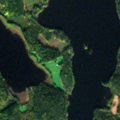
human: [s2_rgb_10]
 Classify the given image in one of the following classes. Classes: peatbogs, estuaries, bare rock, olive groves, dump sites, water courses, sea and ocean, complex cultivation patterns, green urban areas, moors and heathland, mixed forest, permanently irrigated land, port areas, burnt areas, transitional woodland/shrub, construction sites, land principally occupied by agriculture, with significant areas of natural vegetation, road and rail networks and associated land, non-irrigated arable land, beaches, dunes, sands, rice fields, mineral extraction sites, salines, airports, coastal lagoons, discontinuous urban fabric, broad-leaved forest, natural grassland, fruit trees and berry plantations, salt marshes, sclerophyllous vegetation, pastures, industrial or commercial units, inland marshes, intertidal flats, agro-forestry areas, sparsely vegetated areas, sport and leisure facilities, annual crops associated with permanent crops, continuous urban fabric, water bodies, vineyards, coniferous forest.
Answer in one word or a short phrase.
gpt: coniferous forest, mixed forest, transitional woodland/shrub, water bodies